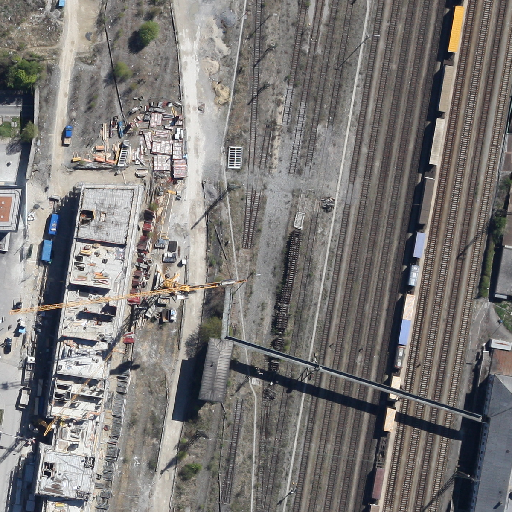
Referring expression: truck driving on the road